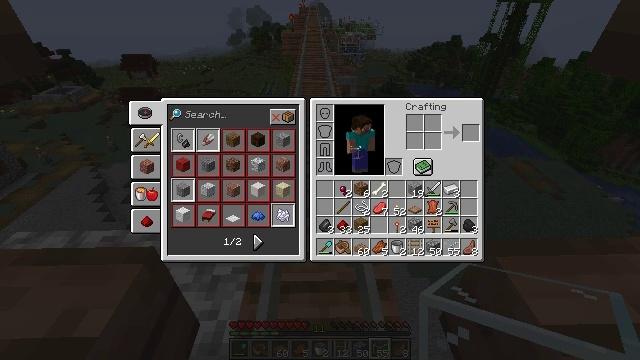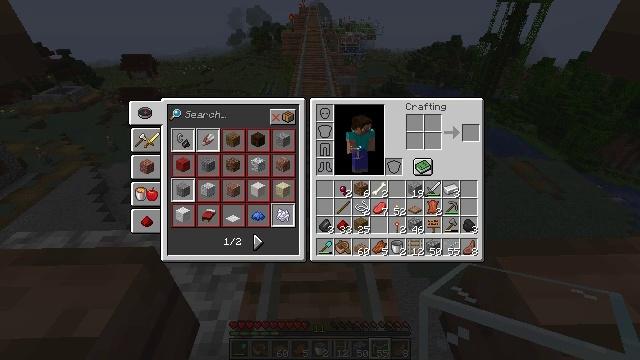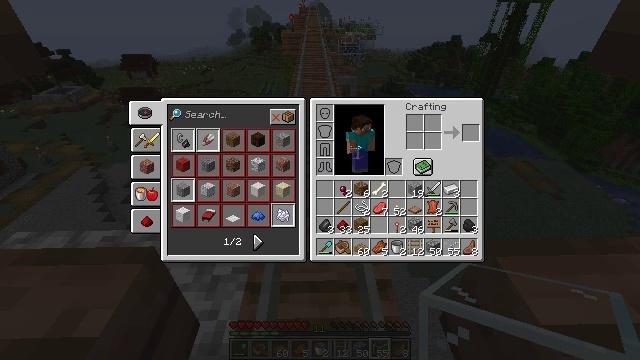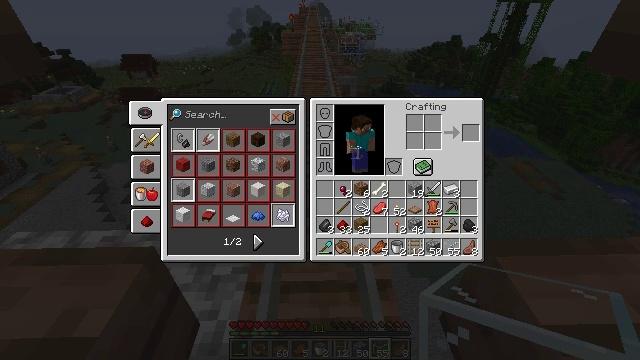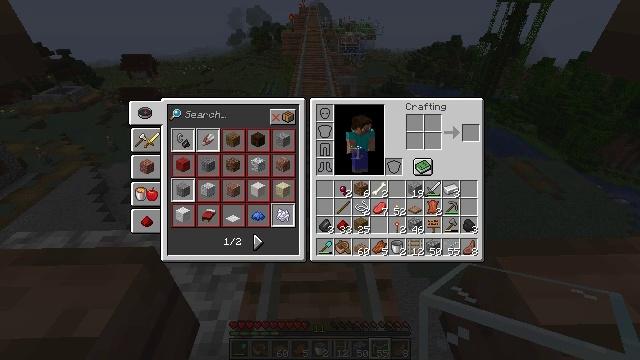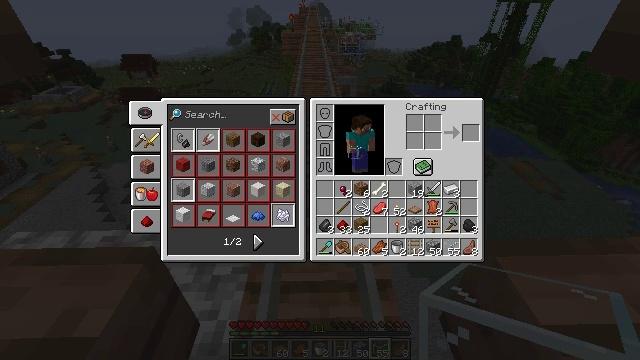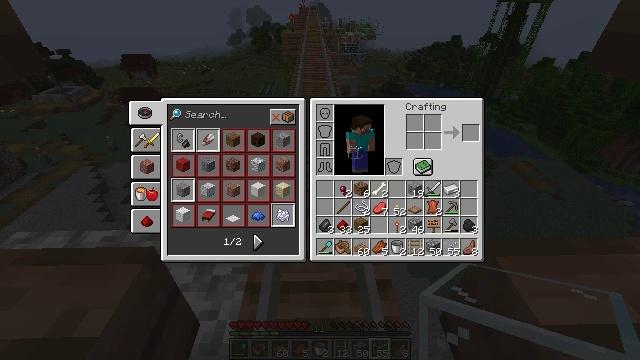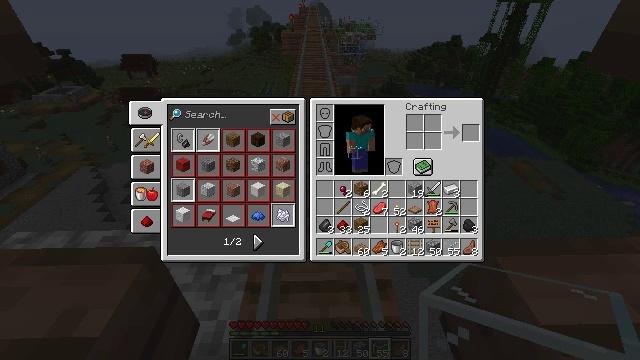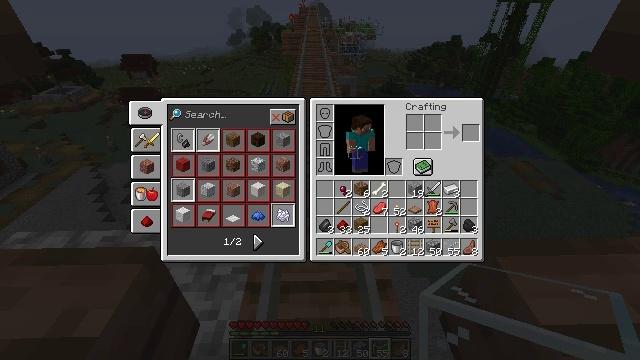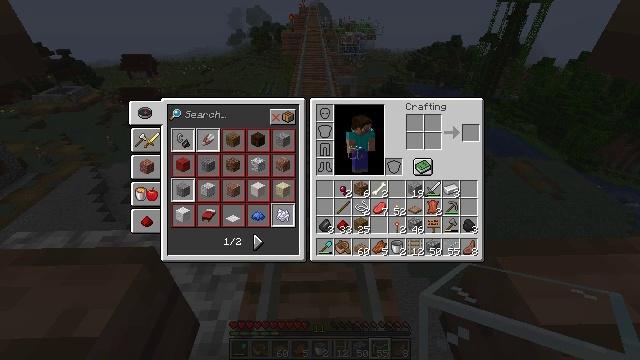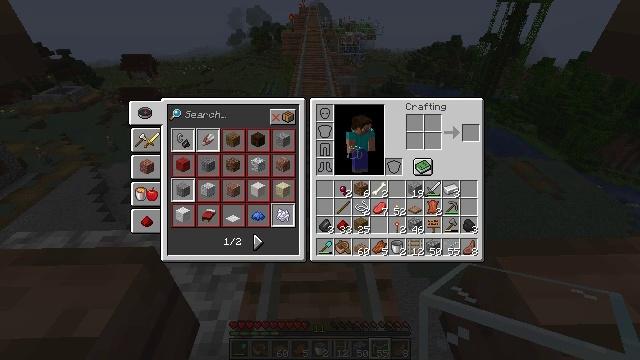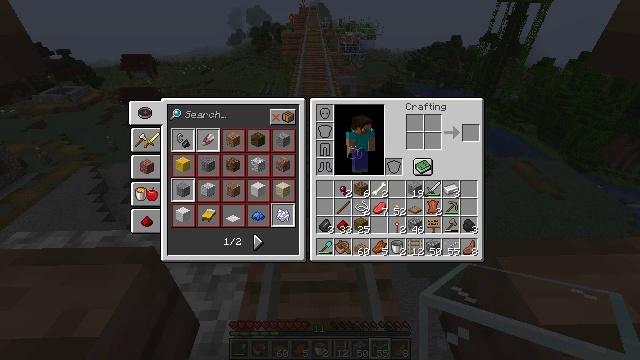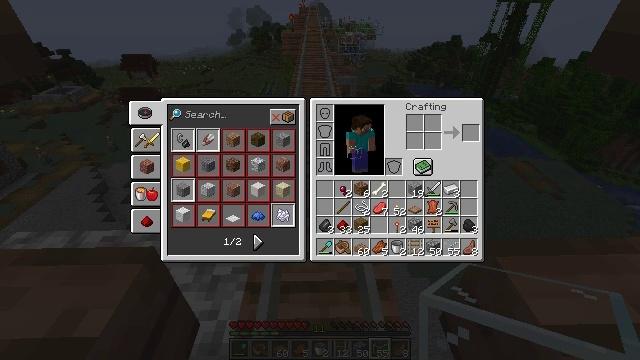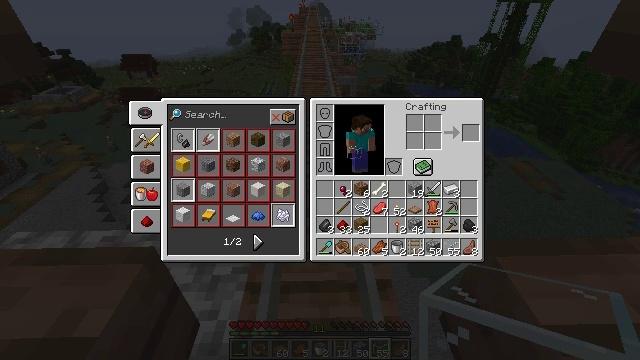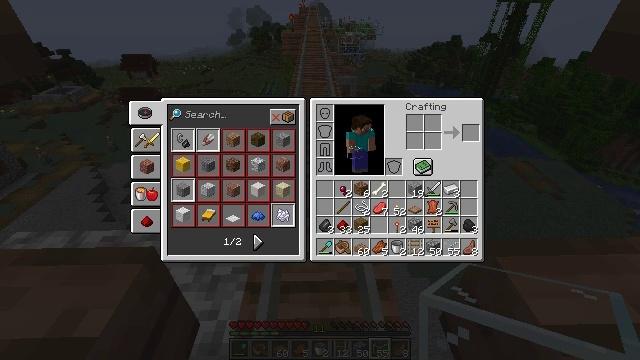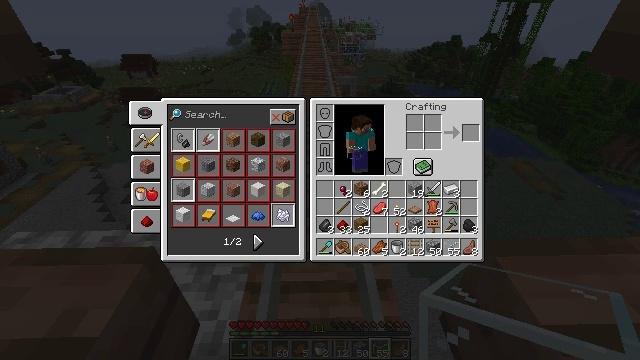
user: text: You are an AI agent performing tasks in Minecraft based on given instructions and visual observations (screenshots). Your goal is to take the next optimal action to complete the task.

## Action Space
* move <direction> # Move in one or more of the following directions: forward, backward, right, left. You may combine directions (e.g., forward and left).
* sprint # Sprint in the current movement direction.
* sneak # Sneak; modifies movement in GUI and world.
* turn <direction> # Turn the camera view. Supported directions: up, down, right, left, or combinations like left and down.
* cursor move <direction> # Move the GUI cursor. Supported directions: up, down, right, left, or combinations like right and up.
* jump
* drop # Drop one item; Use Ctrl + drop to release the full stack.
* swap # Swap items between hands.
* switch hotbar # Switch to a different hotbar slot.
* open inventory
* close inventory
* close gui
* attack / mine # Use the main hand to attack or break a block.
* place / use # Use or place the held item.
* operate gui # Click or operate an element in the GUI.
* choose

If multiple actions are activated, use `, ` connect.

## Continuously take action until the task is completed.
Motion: motion action
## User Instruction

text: Mine the glass to clear the view.
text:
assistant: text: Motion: no_op
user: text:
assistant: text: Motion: no_op
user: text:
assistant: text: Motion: no_op
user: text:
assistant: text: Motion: no_op
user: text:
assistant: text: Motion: no_op
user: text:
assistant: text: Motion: no_op
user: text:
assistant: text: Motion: no_op
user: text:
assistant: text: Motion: no_op
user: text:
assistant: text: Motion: no_op
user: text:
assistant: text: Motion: no_op
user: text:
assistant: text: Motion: no_op
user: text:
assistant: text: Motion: no_op
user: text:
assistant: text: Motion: no_op
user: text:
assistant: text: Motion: no_op
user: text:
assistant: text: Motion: no_op
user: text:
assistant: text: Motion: no_op
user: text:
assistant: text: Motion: no_op
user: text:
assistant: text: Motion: no_op
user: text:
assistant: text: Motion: no_op
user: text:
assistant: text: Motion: no_op
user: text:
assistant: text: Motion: no_op
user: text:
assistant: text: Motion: no_op
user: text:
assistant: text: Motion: no_op
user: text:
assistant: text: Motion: no_op
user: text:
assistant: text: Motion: no_op
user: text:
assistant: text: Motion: no_op
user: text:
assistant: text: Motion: no_op
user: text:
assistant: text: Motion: no_op
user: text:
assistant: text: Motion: no_op
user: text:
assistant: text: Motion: no_op